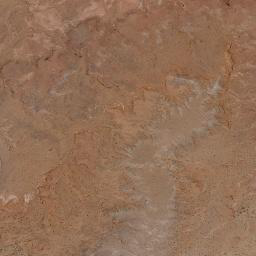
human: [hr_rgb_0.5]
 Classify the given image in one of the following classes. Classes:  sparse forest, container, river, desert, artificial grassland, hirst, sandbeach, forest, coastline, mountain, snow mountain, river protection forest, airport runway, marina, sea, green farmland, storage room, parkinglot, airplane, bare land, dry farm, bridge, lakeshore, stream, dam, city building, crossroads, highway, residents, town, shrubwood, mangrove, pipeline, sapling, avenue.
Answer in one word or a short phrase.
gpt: desert